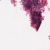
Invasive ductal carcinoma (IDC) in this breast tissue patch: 0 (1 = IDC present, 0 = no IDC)